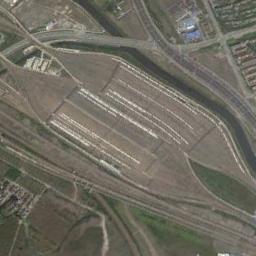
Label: railway_station